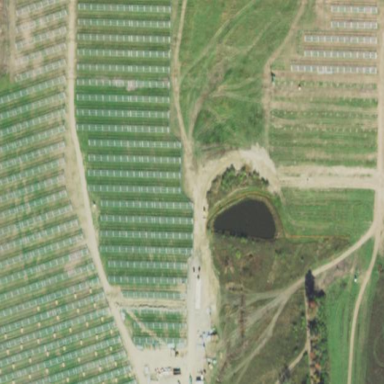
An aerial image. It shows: Solar power plant using photovoltaic technology.